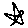
Label: star